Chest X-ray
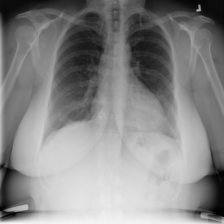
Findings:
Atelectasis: negative
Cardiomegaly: negative
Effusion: negative
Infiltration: negative
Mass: negative
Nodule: negative
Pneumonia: negative
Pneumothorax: positive
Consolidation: negative
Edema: negative
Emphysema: negative
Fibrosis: negative
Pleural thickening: negative
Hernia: negative